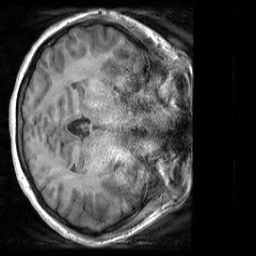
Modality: T1w
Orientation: axial
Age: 20
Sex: female
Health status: healthy
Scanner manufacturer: siemens
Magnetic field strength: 3 T
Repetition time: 2 s
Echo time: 0.00232 s